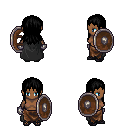
a pixel art fantasy rpg character, female body template, human, dark skin, black cape, robe skirt, black unkempt hairstyle, metal gloves, ghillies, shield, four views (front, back, left, right), 2x2 character sprite sheet, small pixel art, hard edges, no anti-aliasing